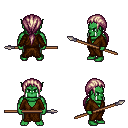
a pixel art fantasy rpg character, male body template, orc, green skin, brown robe, teal pants, white blonde ponytail hairstyle, spear, four views (front, back, left, right), 2x2 character sprite sheet, small pixel art, hard edges, no anti-aliasing